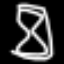
Label: hourglass